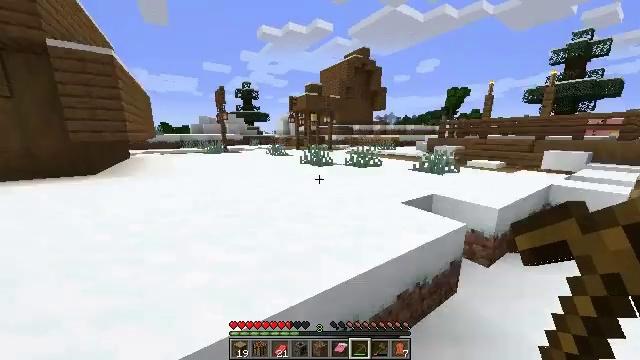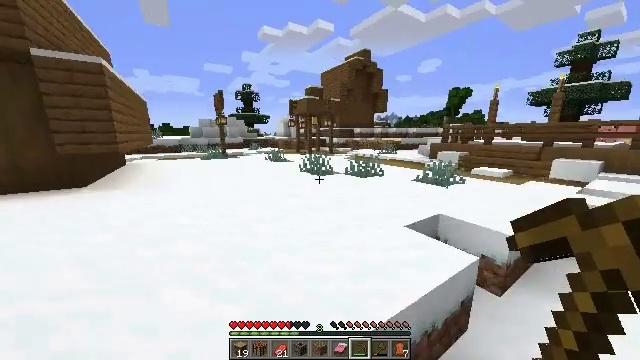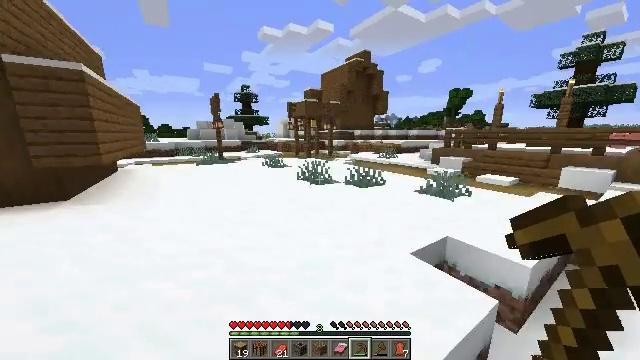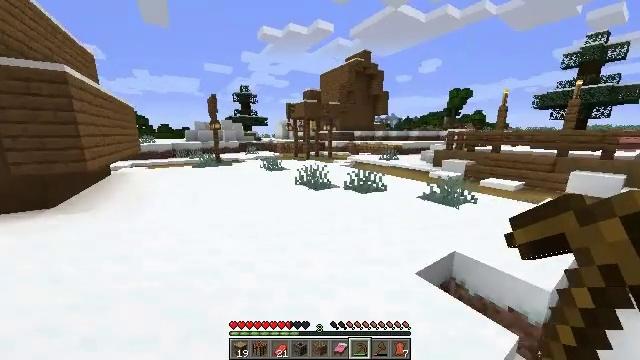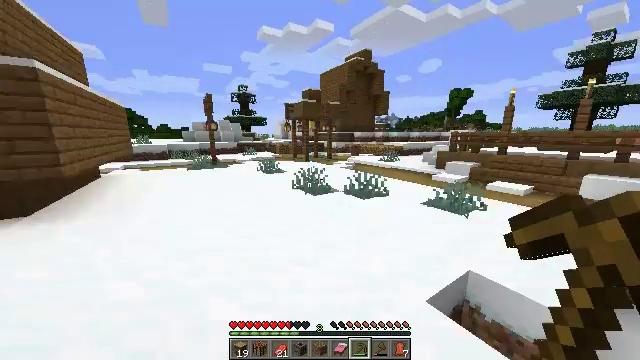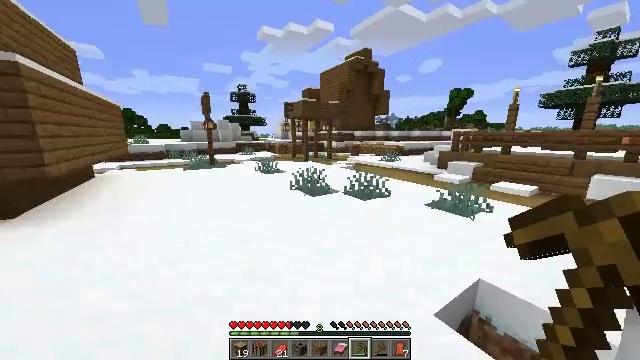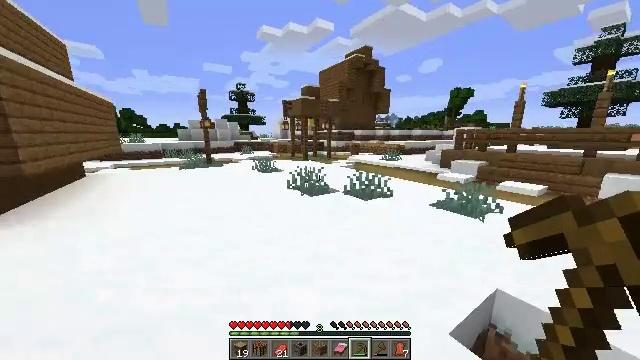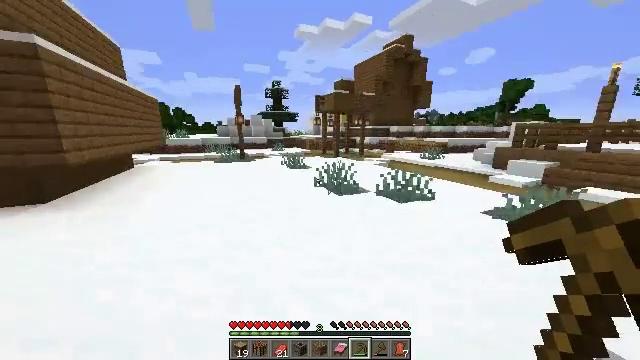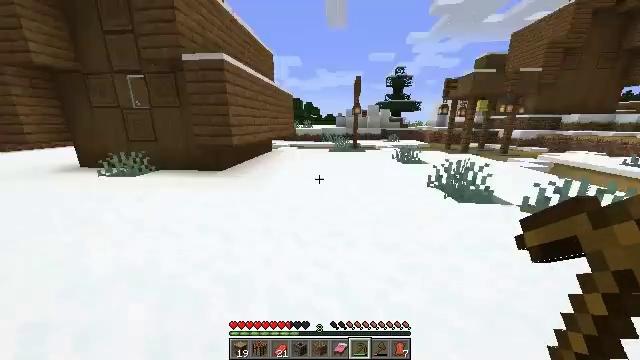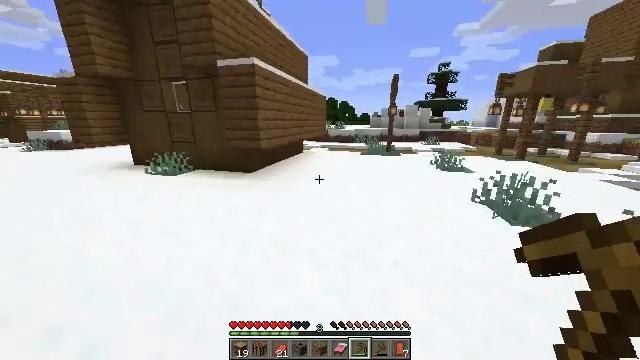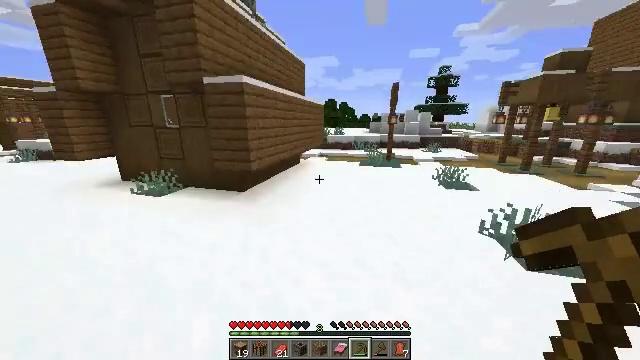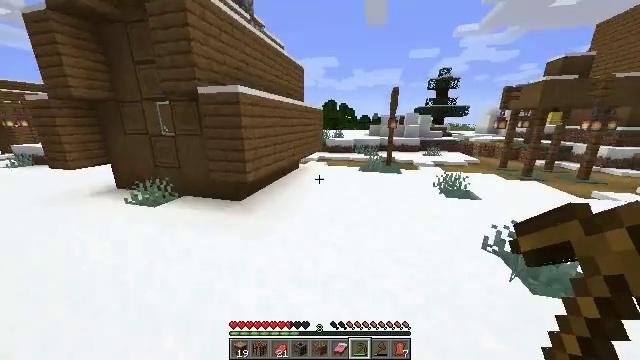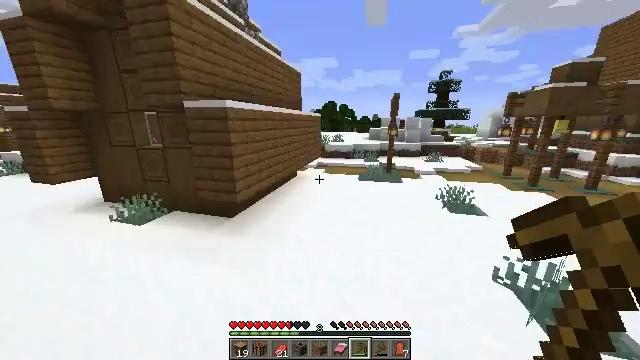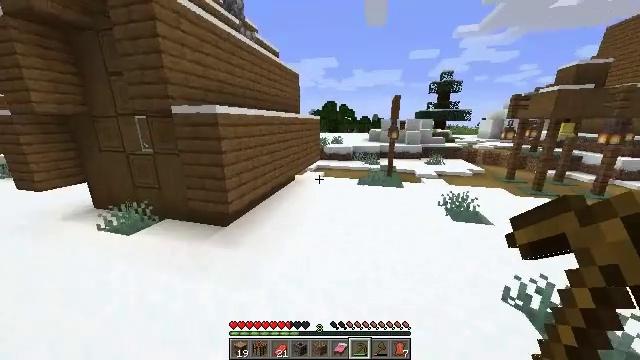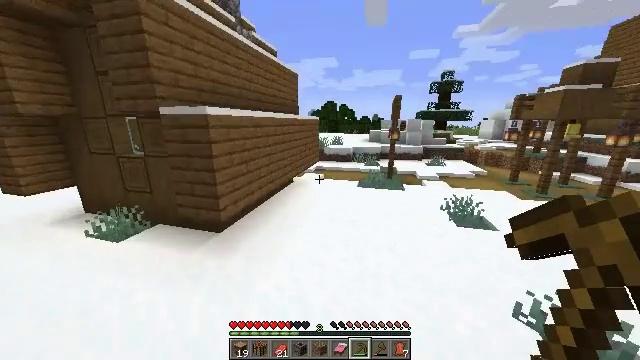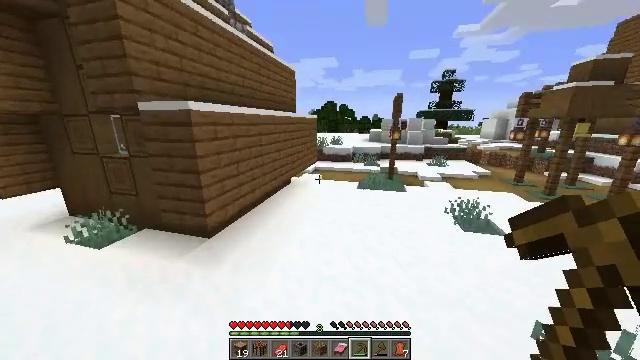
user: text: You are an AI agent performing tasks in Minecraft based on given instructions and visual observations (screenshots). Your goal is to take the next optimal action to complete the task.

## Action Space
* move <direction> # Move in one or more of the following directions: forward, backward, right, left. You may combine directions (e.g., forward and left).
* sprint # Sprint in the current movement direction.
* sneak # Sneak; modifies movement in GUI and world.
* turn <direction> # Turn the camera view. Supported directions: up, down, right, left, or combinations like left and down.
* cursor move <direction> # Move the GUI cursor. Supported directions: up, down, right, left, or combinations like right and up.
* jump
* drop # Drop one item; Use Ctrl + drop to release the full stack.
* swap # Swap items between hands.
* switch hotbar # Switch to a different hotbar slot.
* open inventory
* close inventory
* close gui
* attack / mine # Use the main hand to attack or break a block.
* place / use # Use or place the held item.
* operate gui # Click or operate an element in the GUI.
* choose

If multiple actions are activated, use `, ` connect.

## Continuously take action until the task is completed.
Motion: motion action
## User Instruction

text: Retrieve the lantern for relighting.
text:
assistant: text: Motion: move forward, jump
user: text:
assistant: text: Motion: move forward, jump
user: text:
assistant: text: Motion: move forward, jump
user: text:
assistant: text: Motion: move forward, jump
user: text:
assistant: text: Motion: move forward, jump
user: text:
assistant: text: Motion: move forward
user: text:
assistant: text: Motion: move forward, turn left
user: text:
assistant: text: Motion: move forward, turn left and down
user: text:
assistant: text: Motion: move forward, turn left, jump
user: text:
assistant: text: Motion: move forward, jump
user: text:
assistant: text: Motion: move forward, jump
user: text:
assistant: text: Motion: move forward, jump
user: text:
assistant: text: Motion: move forward, jump
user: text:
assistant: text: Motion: move forward, jump
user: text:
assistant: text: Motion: move forward and move right, jump
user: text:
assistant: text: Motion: move forward and move right, jump
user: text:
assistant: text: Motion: move forward and move right, jump
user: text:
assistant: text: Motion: move forward and move right, jump
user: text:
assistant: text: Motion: move forward and move right, turn left and up, jump
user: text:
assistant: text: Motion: move forward and move left, turn left and up, jump
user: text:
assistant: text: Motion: move forward and move left, turn left and up, jump
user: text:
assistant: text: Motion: move forward and move left
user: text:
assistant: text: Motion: move forward and move left
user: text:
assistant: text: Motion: move forward and move left, turn right
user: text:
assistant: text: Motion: move forward and move left, turn right
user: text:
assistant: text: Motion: move forward and move right, turn right and up
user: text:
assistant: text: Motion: move forward and move right, turn right and up
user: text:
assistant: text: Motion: move forward and move right
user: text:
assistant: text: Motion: move forward and move right
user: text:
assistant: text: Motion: move forward and move right, turn left